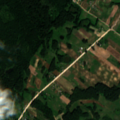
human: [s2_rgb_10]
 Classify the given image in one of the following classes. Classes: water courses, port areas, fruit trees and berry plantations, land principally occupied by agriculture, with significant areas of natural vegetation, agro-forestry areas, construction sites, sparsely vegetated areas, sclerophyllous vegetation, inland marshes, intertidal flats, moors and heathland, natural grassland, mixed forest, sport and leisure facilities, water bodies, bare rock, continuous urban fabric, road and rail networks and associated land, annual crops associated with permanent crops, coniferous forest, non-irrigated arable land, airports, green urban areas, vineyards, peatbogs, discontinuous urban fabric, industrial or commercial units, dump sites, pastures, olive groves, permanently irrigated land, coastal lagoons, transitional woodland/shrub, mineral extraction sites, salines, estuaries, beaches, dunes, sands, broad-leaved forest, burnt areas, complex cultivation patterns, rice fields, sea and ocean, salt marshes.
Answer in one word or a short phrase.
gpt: complex cultivation patterns, land principally occupied by agriculture, with significant areas of natural vegetation, coniferous forest, transitional woodland/shrub